Interaction volume radius: 10 \u00c5
Interaction volume height: 15 \u00c5
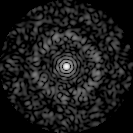
Disorder parameter: 0.8517